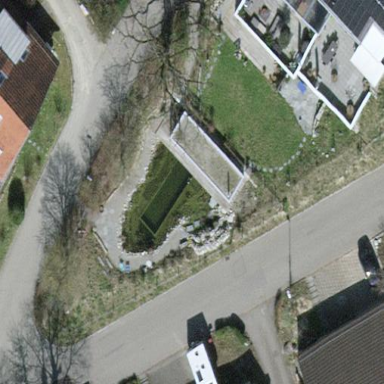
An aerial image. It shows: Shed.